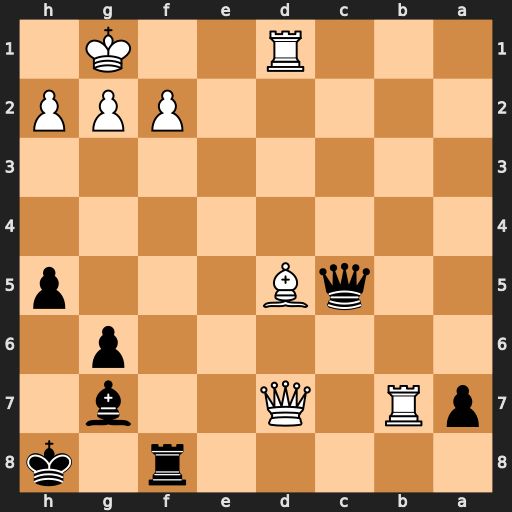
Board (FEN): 5r1k/pR1Q2b1/6p1/2qB3p/8/8/5PPP/3R2K1
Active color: b
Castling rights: -
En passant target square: -
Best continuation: Qxf2+ Kh1 Qf1+ Rxf1 Rxf1#